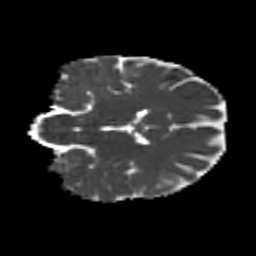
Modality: MD
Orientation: coronal
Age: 23
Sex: female
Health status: healthy
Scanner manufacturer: philips
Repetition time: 7.386 s
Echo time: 0.08599 s